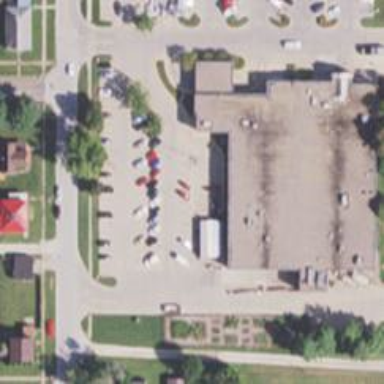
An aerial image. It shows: Pharmacy providing healthcare services.